Question: I want to draw a plot with matplotlib with axis on both sides of the plot, similar to this plot (the color is irrelevant to this question):

How can I do this with 'matplotlib'?
Note: contrary to what is shown in the example graph, I want the two axis to be exactly the same, and want to show only one graph. Adding the two axis is only to make reading the graph easier.
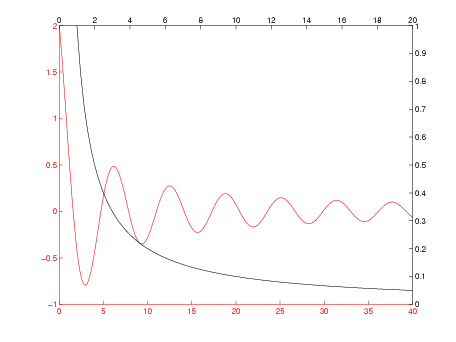
Answer: There are a couple of relevant examples in the online documentation:
- <URL>